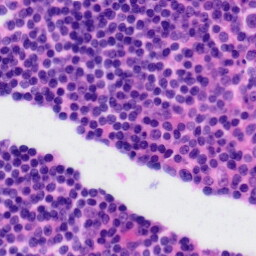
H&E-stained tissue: Tonsil